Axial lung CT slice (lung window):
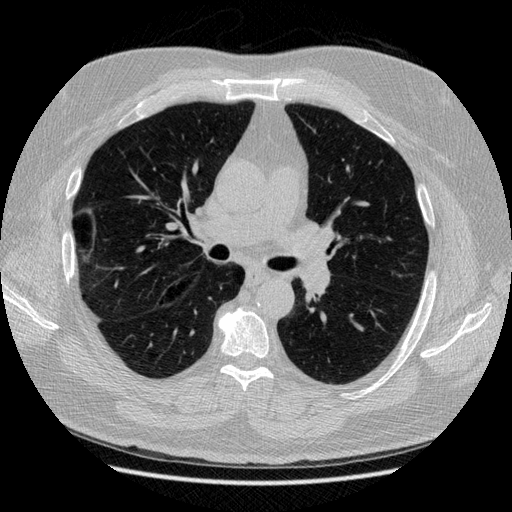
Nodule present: no